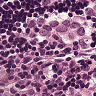
Metastatic tissue present: yes